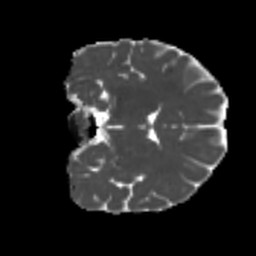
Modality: MD
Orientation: coronal
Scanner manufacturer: siemens
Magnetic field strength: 3 T
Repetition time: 4 s
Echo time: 0.0594 s